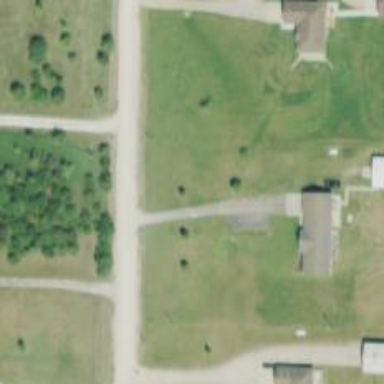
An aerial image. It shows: Driveway leading to service road.